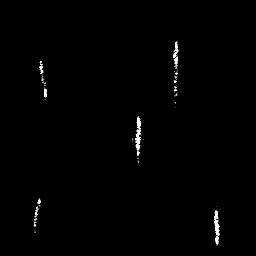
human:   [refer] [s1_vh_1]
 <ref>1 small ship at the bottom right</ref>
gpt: <box>[[82, 80, 87, 94, 0]]</box>